Question: I'm using iTextSharp to populate the data to PDF Templates, which is created in OpenOffice. it populating fine, I'm getting proper PDF, but some where i want to increase the width of the AcroField.
I did below code. it is increasing the width but text is not displaying.
'''
AcroFields.Item fldItem = fields.getFieldItem(fieldName);
for (int i =0; i < fldItem.size(); ++i) {
PdfDictionary widgetDict = fldItem.getWidget(0);
PdfArray rectArr = widgetDict.getAsArray(PdfName.RECT);
float origX = rectArr.getAsNumber(0).floatValue();
rectArr.set( 2, new PdfNumber( origX + 12 + 60 ) );
}
'''
in the below image highlighted one. actual string is '10000 SUPERIOROPTICAL <PHONE> 89'

please help.
thanks.
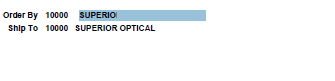
Answer: I can't reproduce the problem. I've made this POC: <URL>
In this example, I take a form with three fields, among others a '"Name"' and a '"Company"' field. I change the size of the '"Name"' field, the same way you change the field. Then I fill out the '"Name"' field and the '"Company"' field. Note that the order in which I perform these operations is important. Maybe you're doing it the other way round.
The result looks like <URL>:

As you can see, the text isn't truncated the way it is in your screen shot.
So there are two things you can try:
- -
If that doesn't help, post a <URL>.